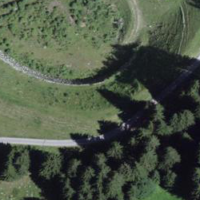
EUNIS habitat code: 26
Species observed at this site:
Sambucus racemosa